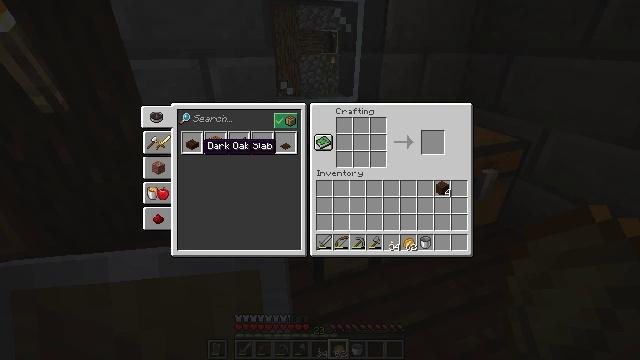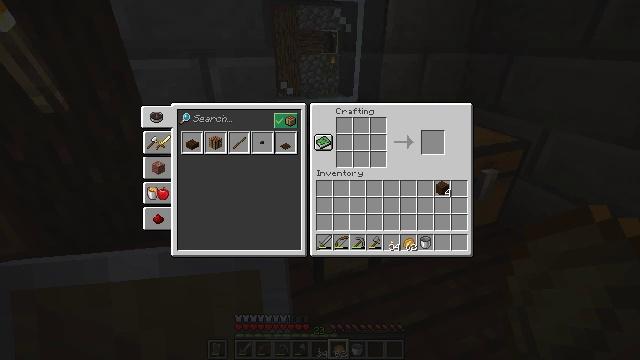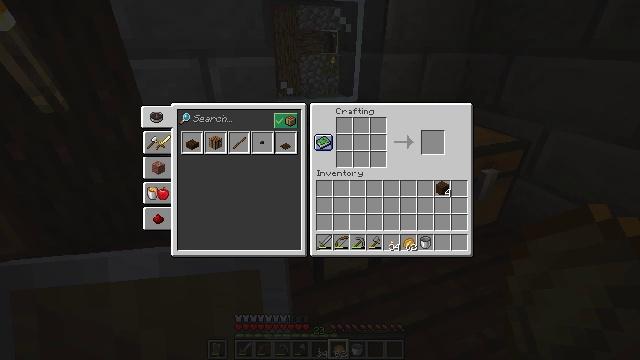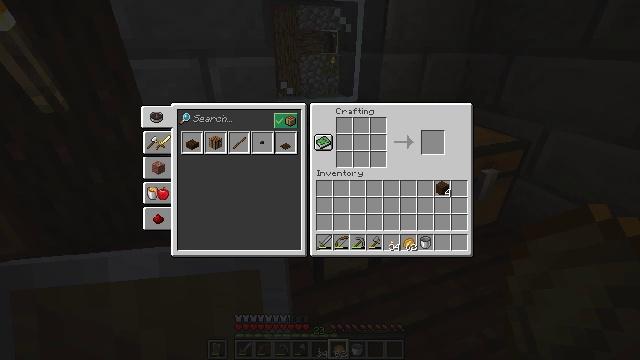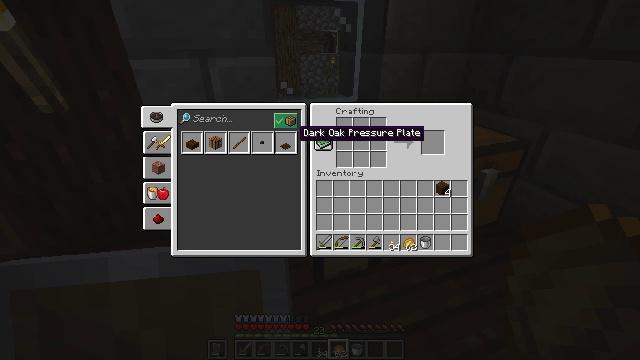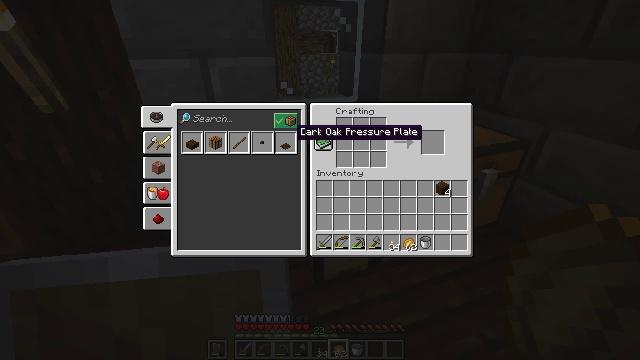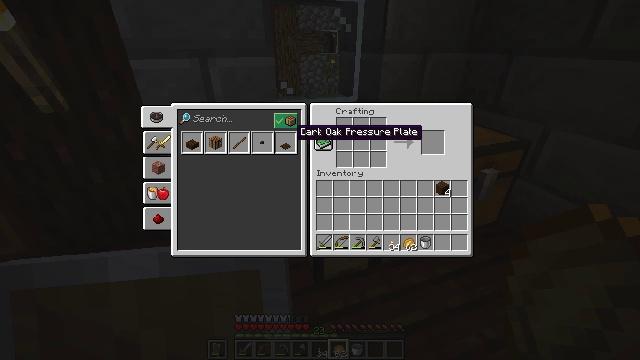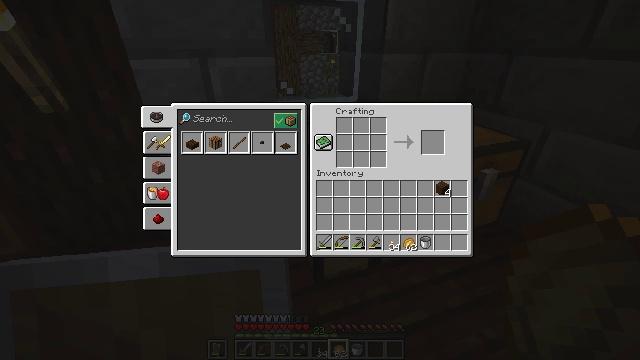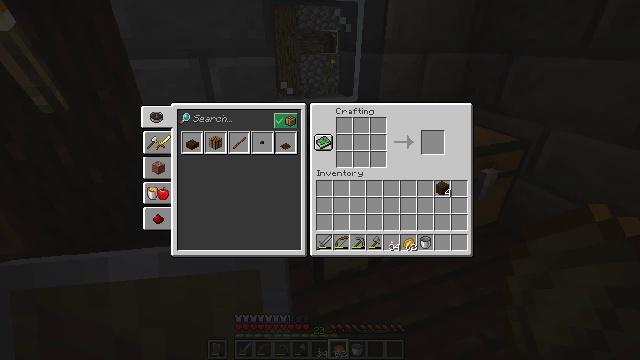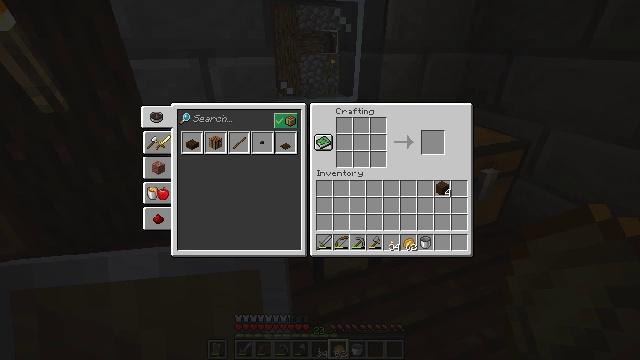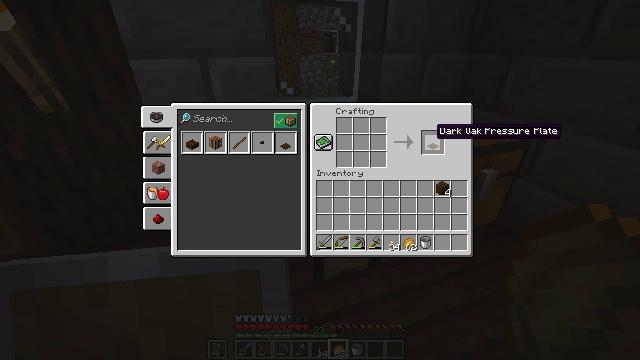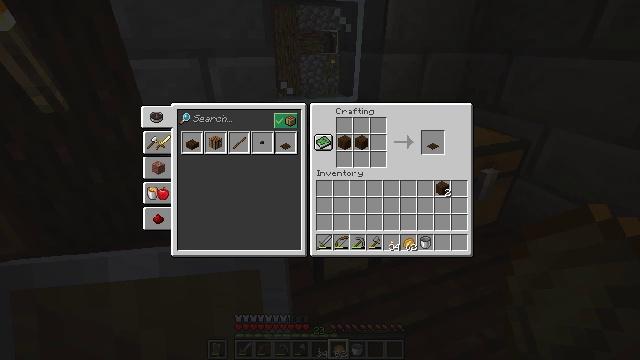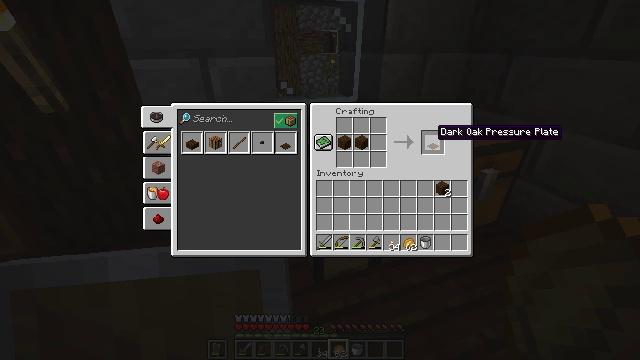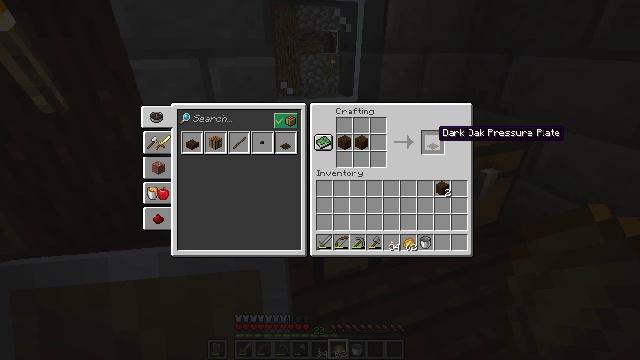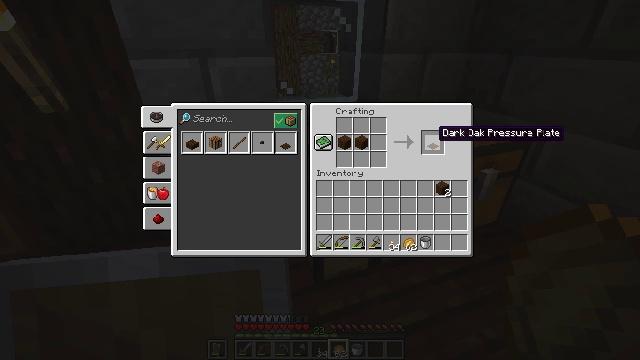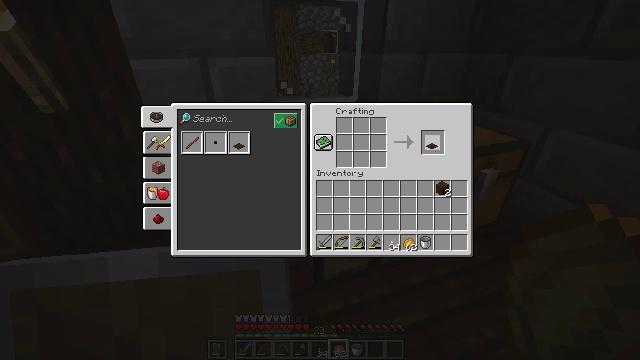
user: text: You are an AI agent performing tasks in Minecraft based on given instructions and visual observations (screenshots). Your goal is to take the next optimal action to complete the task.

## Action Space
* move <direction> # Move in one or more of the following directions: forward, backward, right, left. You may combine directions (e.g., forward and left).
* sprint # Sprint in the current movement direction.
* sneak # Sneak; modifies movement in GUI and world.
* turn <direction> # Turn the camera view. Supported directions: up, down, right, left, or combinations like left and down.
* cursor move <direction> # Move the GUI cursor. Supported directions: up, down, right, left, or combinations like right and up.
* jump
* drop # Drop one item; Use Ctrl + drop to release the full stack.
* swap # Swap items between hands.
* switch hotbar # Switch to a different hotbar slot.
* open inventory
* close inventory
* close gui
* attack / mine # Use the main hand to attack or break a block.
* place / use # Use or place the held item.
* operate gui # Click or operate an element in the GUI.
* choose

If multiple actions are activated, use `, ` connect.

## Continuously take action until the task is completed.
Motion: motion action
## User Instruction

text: Get a dark oak pressure plate at the crafting table using dark oak planks.
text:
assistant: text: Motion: turn right and up
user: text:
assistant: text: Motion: turn right
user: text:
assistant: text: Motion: turn left
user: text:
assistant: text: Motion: turn left
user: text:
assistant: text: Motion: attack / mine
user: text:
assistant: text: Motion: attack / mine
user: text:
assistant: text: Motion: turn right
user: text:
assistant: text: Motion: turn right
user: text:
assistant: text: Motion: no_op
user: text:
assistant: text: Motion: turn left
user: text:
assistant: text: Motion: no_op
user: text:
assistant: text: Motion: turn right
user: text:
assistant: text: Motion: no_op
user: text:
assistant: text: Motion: no_op
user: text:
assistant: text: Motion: attack / mine
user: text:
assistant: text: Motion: turn left and down
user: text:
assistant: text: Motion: turn down
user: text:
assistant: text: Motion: turn down
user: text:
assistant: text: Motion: no_op
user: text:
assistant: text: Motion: no_op